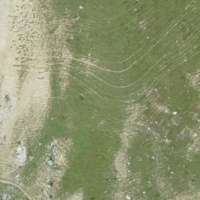
EUNIS habitat code: 31
Species observed at this site:
Aster alpinus